Fundus camera: zeiss
Shooting center: fovea
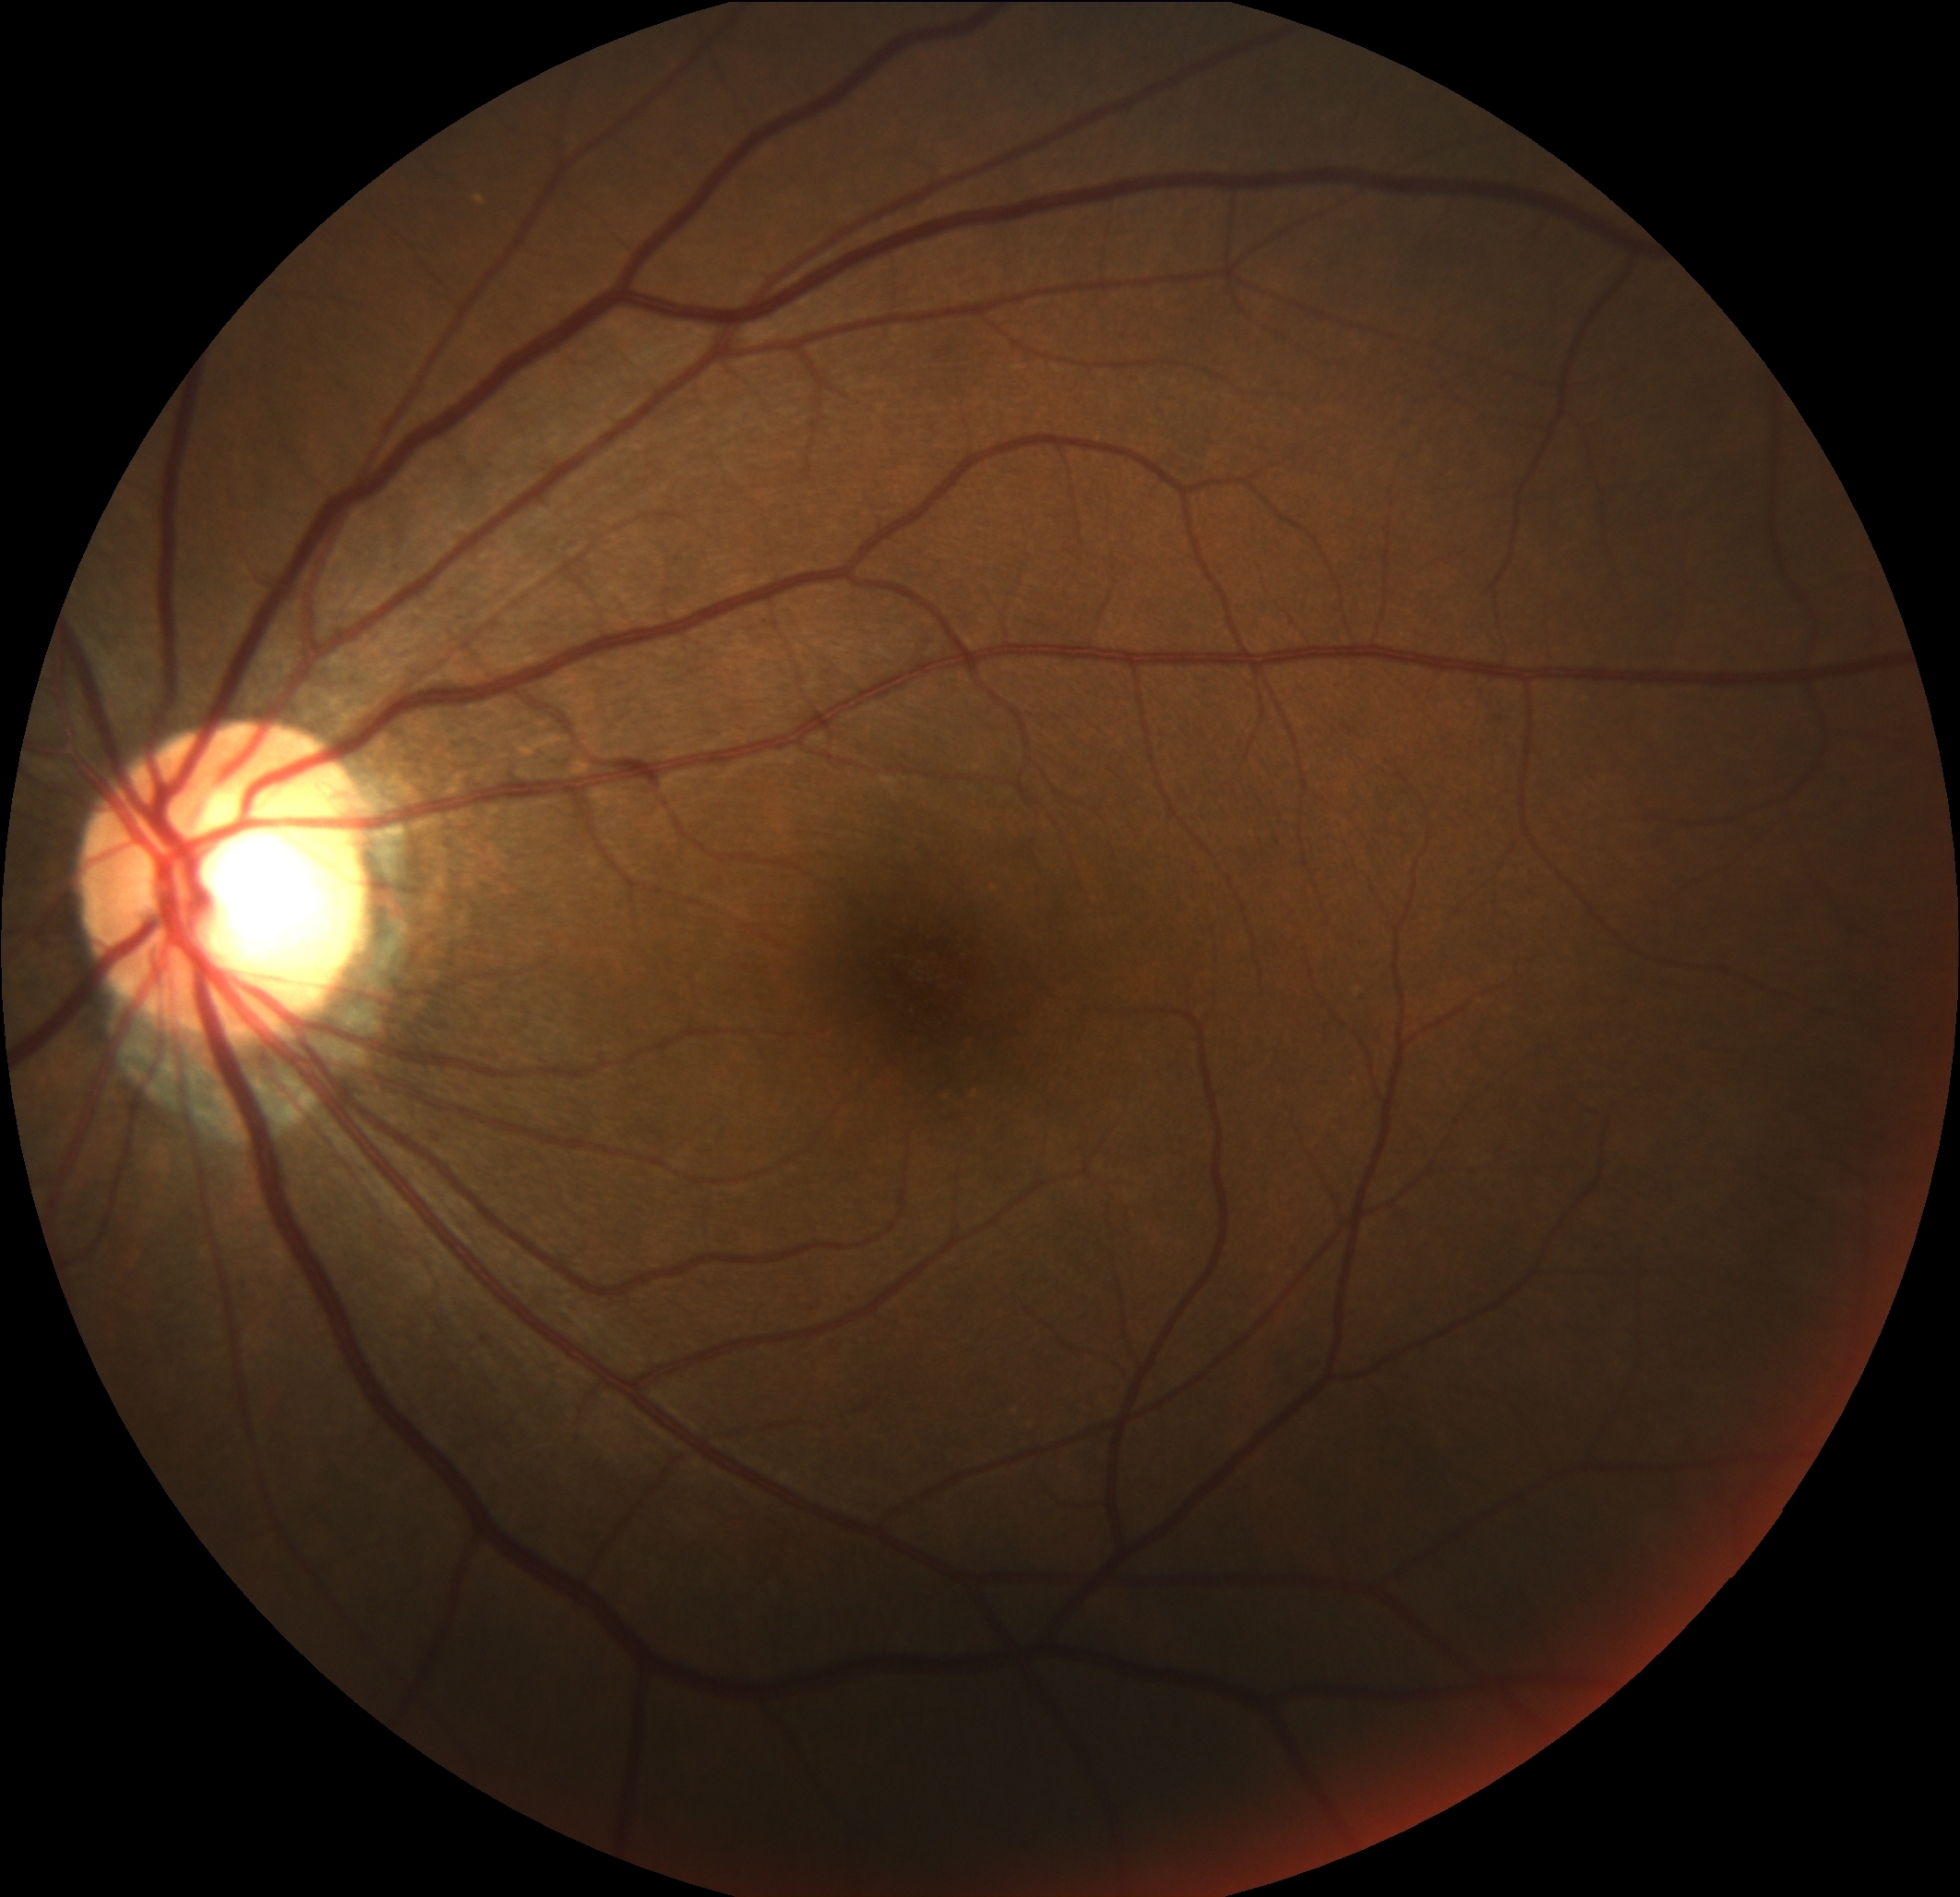
Pathologic myopia: no
Patchy retinal atrophy: present
Retinal detachment: absent